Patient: sex F, age 61
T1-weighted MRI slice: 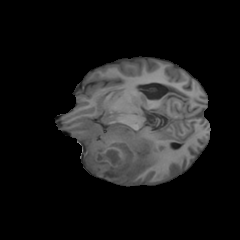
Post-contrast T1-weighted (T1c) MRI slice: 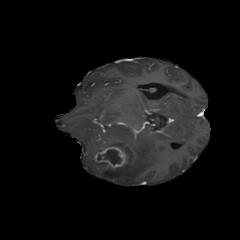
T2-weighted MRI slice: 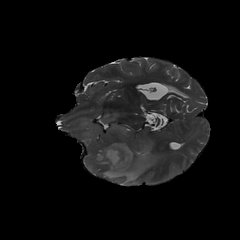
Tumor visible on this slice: yes
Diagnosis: Glioblastoma, IDH-wildtype
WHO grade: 4